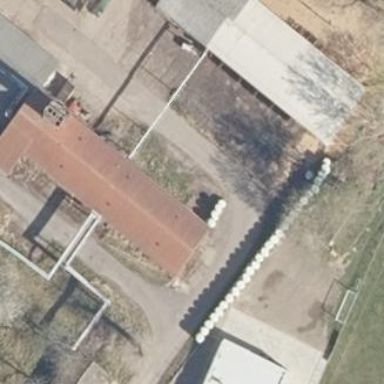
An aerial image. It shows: Service building with gabled roof.